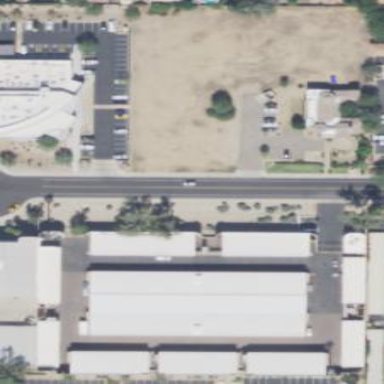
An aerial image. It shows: Storage rental shop.